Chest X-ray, PA view. Patient: 50 years old, sex M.
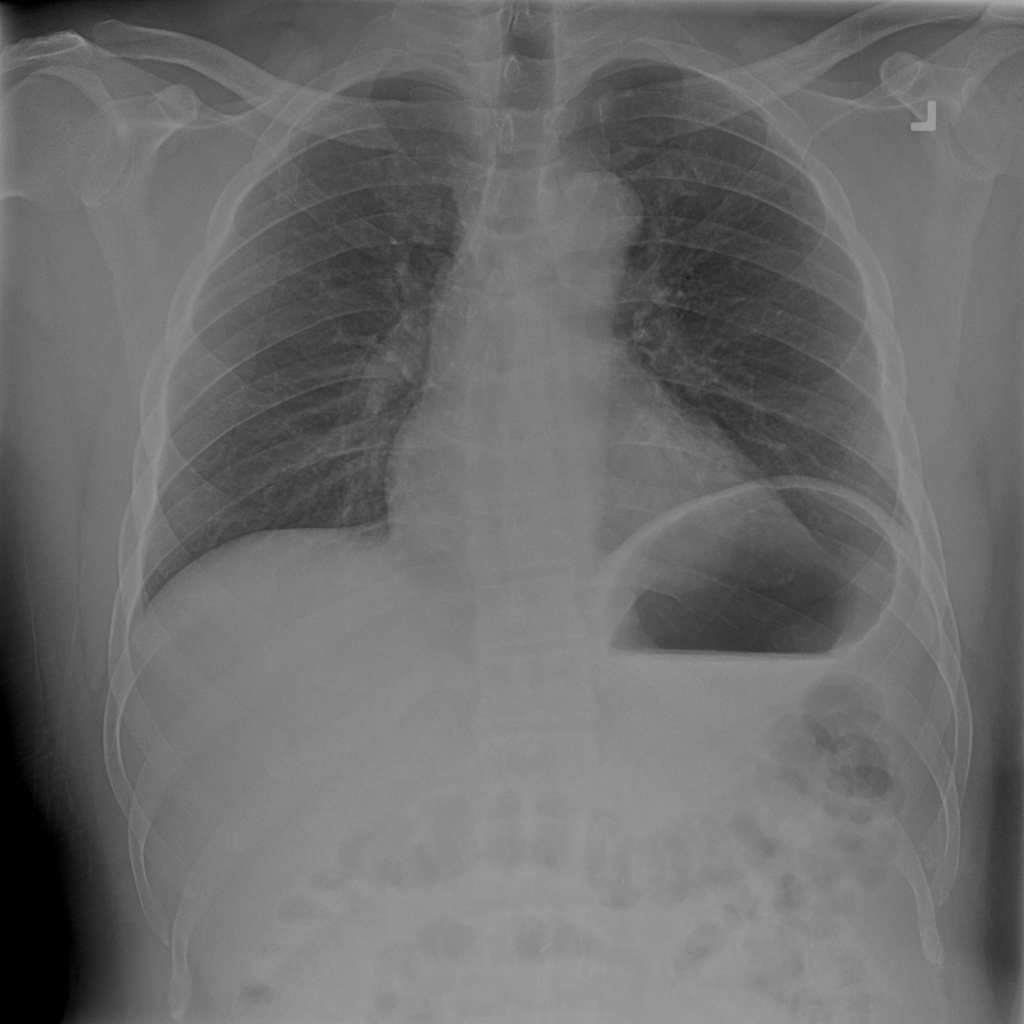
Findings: No Finding